Question: I tested and this script cause lags in physic. It seems to me that it call physic not per 0,2 seconds, but much-much more rarely and because of this object falling much more slower.
Here's a gif to demonstrate what happens: The purple one without script, the blue one with script.

So how can I fix that?
'''
public class PlayerMovement : MonoBehaviour
{
Rigidbody2D rb;
Vector2 movement = new Vector2(0, 0);
public float movementSpeed = 10f;
void Start()
{
rb = GetComponent<Rigidbody2D>();
}
private void Update()
{
movement = new Vector2(Input.GetAxisRaw("Horizontal"), 0);
}
void FixedUpdate()
{
rb.MovePosition(rb.position + movement * movementSpeed * Time.fixedDeltaTime);
}
}
'''
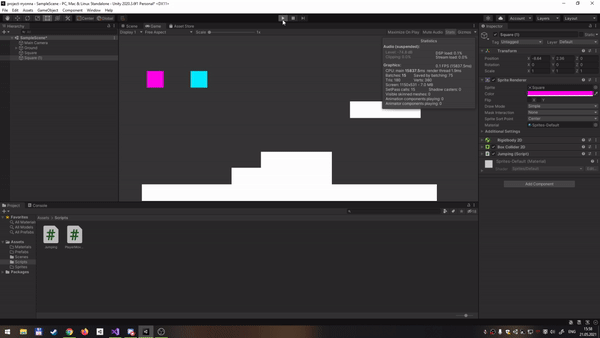
Answer: As said <URL> based movements and reaction to collisions etc.
You want to use the input only for the horizontal movement but use physics for the vertical. 'MovePosition' affects both directions.
Try directly setting the <URL> instead
'''
private void Update()
{
// Get the current velocity
var velocity = rb.velocity;
// Only overwrite the x velocity
// since the velocity is only applied in the FixedUpdate anyway
// there is no problem setting this already in Update
// And since it is the velocity which is already frame-rate independent
// there is no need for Time.deltaTime
velocity.x = Input.GetAxisRaw("Horizontal") * movementSpeed;
// Assign back the changed velocity
rb.velocity = velocity;
}
'''